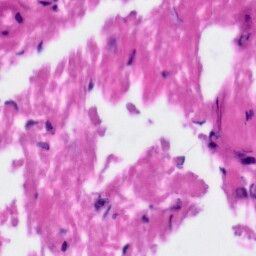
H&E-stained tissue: Tonsil